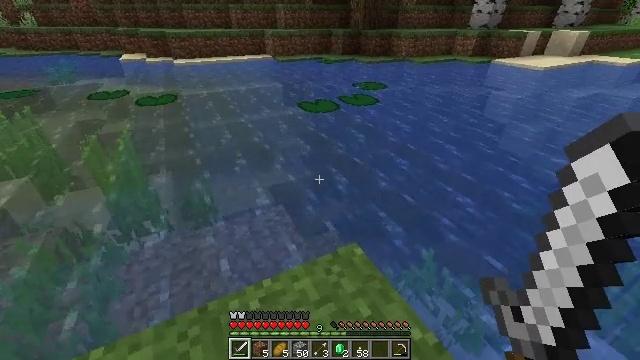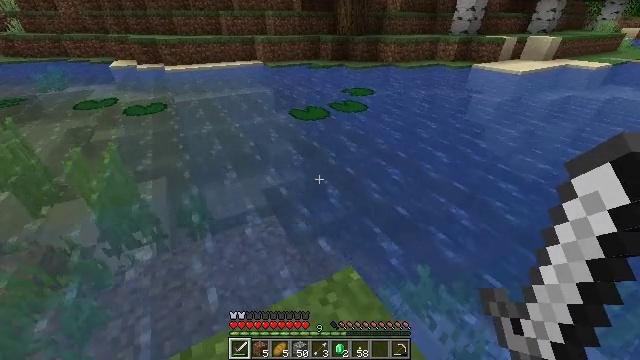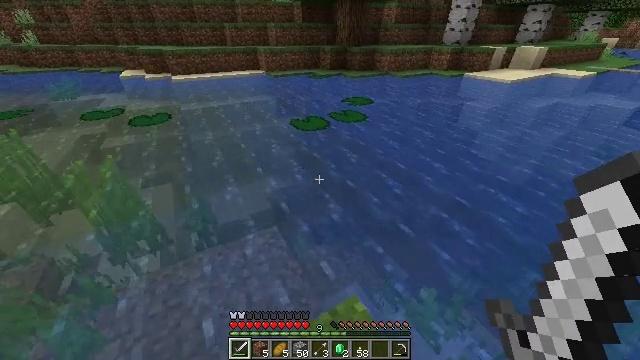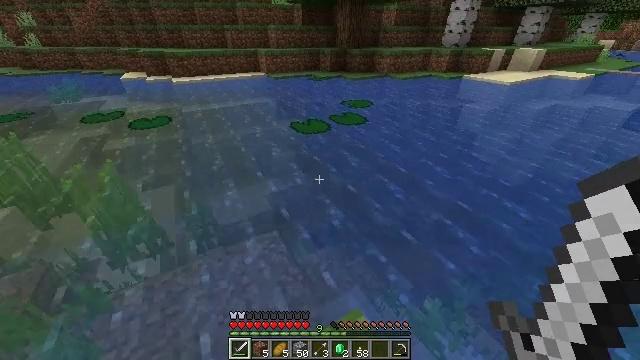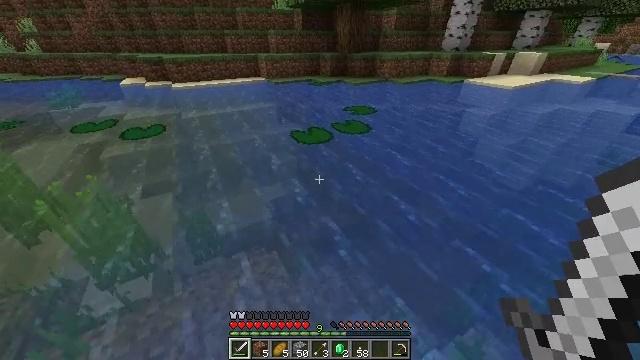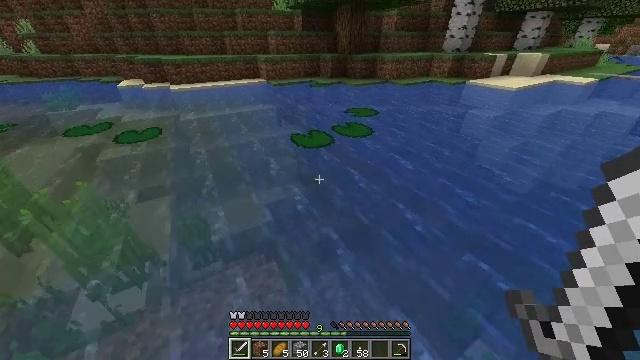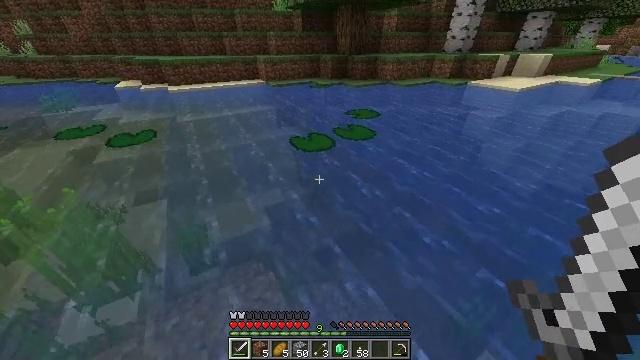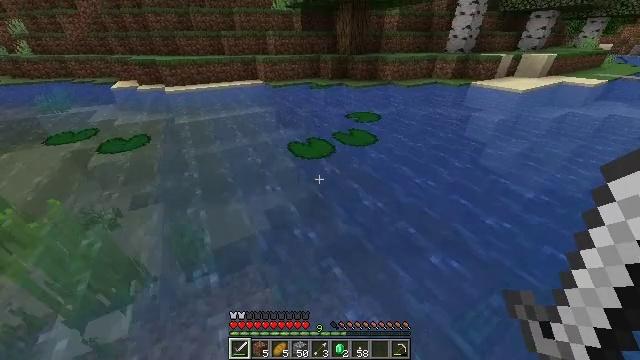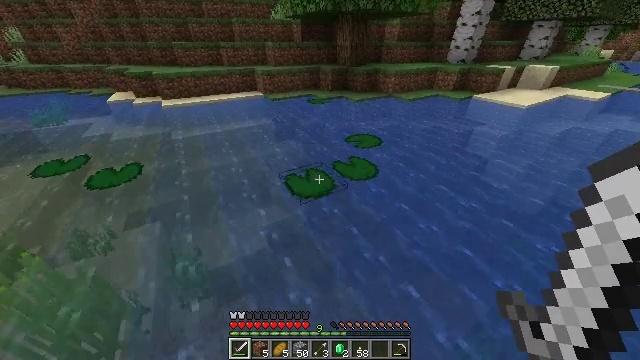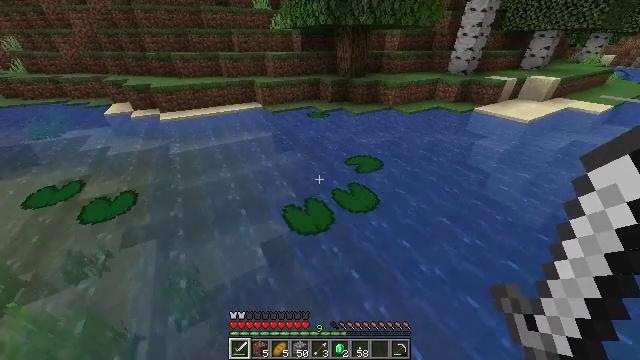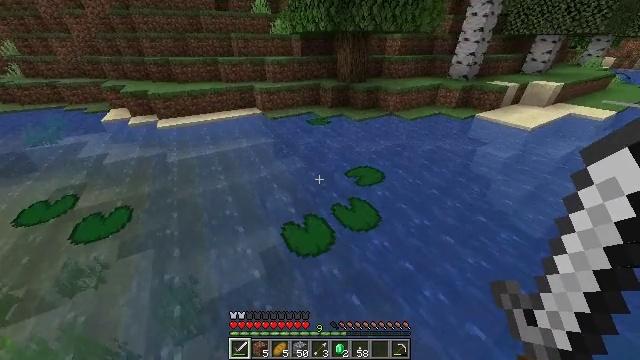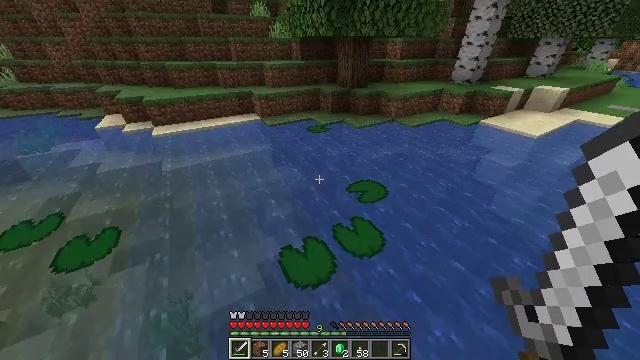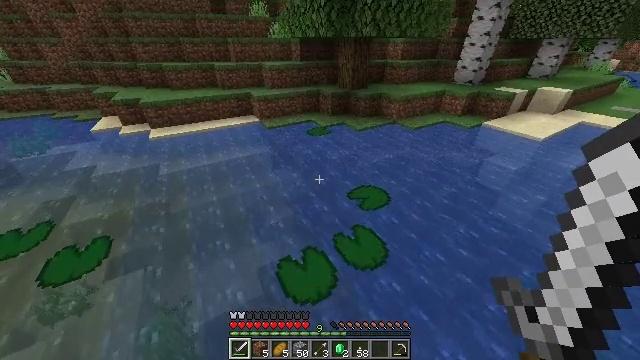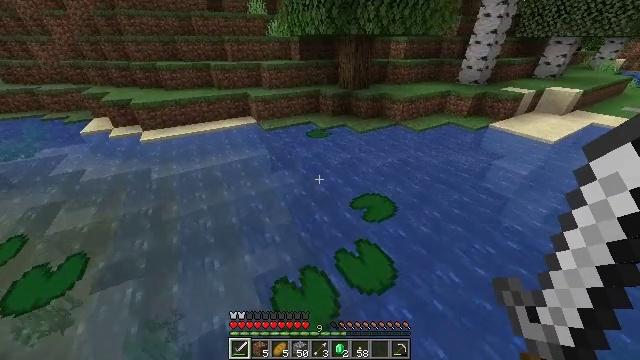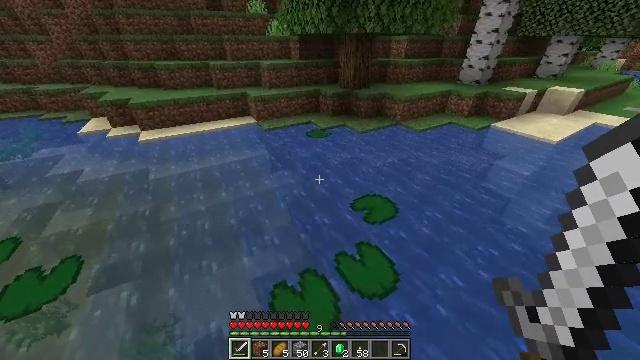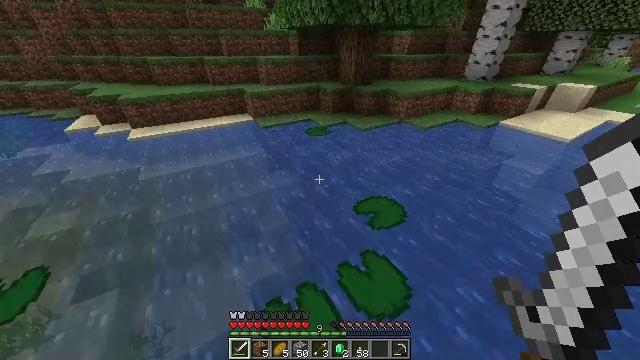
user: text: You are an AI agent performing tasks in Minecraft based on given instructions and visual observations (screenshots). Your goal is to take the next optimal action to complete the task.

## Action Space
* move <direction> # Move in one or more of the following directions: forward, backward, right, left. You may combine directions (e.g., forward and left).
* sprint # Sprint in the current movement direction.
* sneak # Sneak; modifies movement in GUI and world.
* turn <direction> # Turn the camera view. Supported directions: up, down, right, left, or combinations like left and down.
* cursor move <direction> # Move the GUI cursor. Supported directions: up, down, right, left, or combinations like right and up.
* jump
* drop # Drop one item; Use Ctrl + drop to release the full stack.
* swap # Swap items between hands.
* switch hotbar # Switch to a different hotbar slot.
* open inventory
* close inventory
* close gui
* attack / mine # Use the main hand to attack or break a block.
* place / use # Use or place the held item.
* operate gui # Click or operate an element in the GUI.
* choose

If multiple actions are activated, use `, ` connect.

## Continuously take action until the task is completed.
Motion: motion action
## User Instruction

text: Kill the salmon.
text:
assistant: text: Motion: move forward, turn right
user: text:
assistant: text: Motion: move forward
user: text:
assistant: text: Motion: move forward
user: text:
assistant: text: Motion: move forward
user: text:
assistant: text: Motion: move forward
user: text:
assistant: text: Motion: move forward
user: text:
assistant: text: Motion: move forward, jump
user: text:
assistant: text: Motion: move forward, jump
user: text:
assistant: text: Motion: move forward, jump
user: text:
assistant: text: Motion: move forward, jump
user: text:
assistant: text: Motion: move forward, jump
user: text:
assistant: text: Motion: move forward, jump
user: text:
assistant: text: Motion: move forward, jump
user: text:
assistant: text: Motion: move forward, jump
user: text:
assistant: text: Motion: jump
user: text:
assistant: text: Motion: no_op
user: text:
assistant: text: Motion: no_op
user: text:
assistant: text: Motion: turn left
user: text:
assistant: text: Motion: turn left
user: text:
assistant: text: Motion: turn left and up
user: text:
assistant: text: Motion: turn left and up
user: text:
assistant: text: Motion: turn left and up
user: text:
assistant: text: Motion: turn left and up
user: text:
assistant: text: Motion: turn left and up
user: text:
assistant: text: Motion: turn left and up
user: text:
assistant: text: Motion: turn left and up
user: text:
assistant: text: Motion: turn left
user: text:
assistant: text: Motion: no_op
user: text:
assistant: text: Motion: no_op
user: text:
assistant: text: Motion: no_op